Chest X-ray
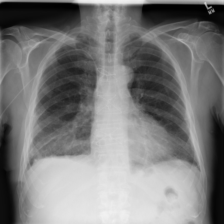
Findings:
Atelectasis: negative
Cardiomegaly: negative
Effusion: negative
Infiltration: positive
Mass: negative
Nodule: negative
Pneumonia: negative
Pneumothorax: negative
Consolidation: negative
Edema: negative
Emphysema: negative
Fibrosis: negative
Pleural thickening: negative
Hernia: negative